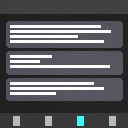
Screen state: on